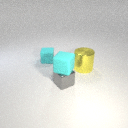
small cyan rubber cube to the left of large yellow metal cylinder